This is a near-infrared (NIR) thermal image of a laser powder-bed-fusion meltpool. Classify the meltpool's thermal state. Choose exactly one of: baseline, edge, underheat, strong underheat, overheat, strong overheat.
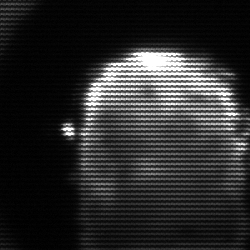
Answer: baseline